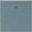
Piece: xx